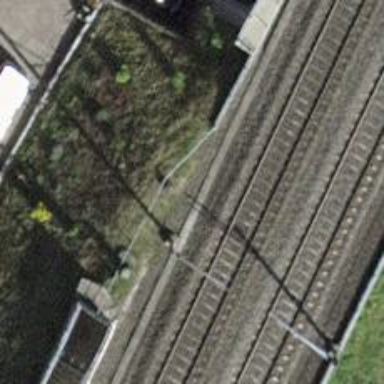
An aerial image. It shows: Halt on the railway.